Interaction volume radius: 5 \u00c5
Interaction volume height: 25 \u00c5
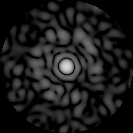
Disorder parameter: 0.8027